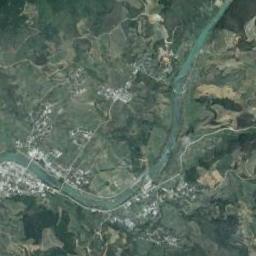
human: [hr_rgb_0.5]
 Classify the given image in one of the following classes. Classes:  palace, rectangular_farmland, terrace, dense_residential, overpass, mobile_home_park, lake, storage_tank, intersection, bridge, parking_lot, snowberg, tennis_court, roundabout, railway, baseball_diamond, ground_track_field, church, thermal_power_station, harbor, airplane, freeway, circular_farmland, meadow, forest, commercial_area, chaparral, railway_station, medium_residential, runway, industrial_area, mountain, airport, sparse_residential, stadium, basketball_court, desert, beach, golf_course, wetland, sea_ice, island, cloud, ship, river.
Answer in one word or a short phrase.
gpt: river